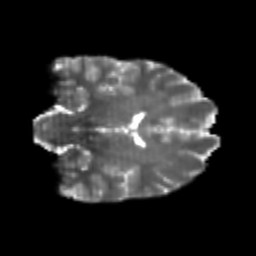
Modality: T2w
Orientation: coronal
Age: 24
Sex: female
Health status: healthy
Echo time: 0.074 s